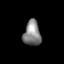
Tissue: skin
Cell type: Epithelial cells
Senescence score: 0.247
Nuclear area (px): 424
Mean DAPI intensity: 130.665